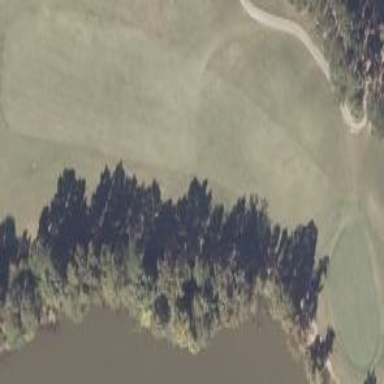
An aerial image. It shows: Scenic golf fairway.